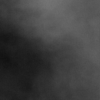
Label: dusty